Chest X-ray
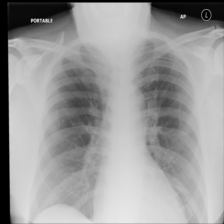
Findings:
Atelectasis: negative
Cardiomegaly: negative
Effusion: negative
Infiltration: negative
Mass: negative
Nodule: negative
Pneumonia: negative
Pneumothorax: negative
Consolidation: negative
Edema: negative
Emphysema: negative
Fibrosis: negative
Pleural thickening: negative
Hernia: negative